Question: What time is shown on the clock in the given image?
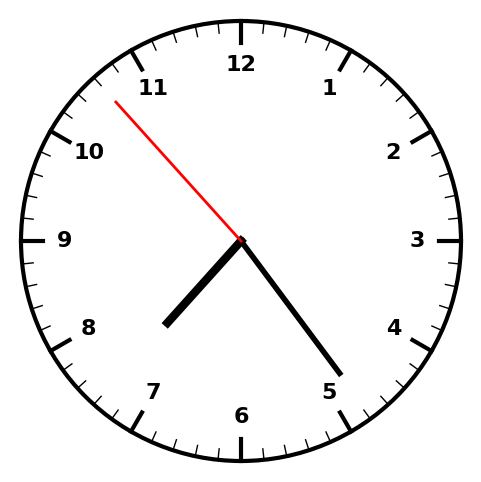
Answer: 07:23:53